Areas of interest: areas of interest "Home Appliance and Electronics Store"
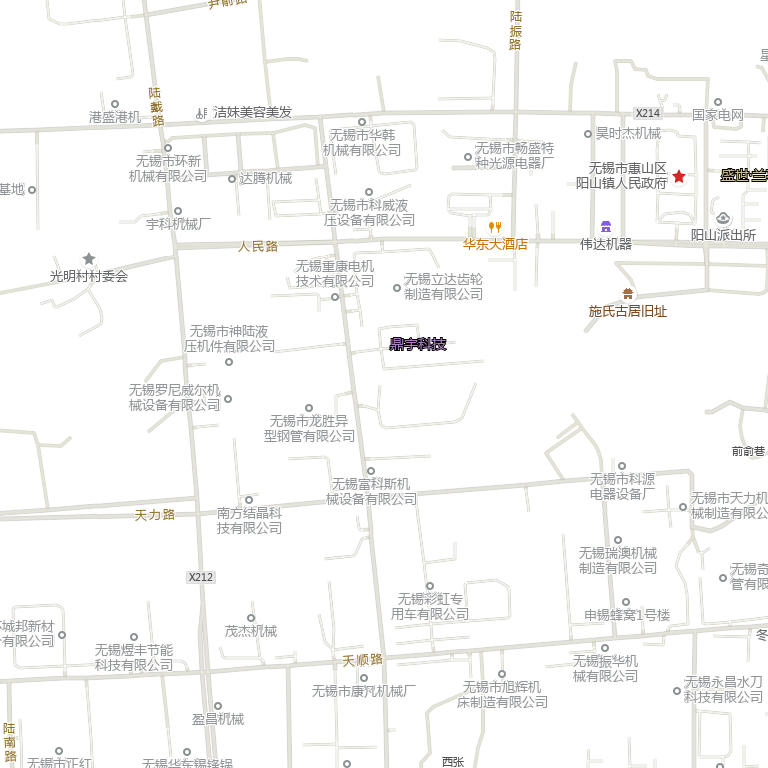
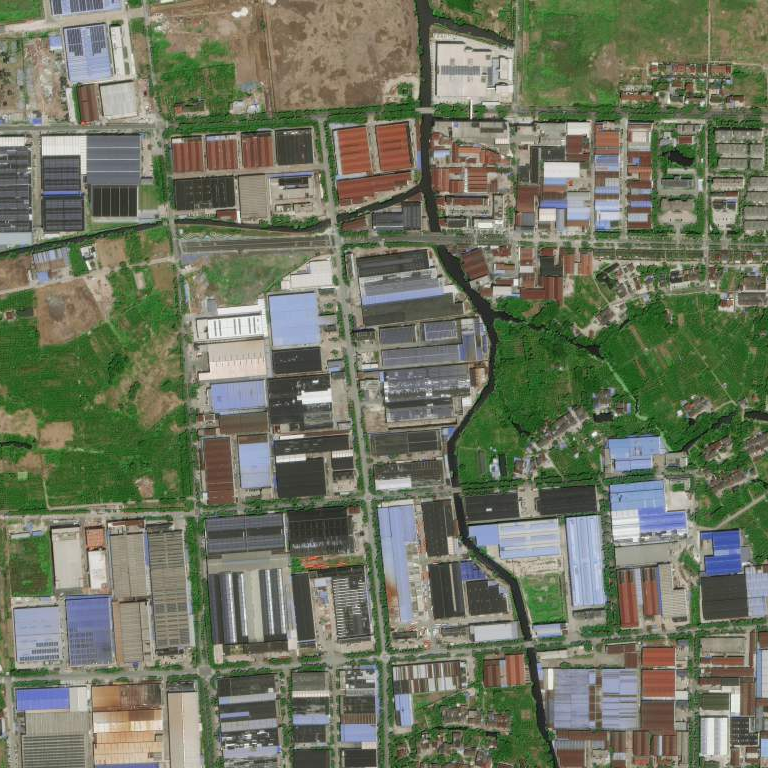